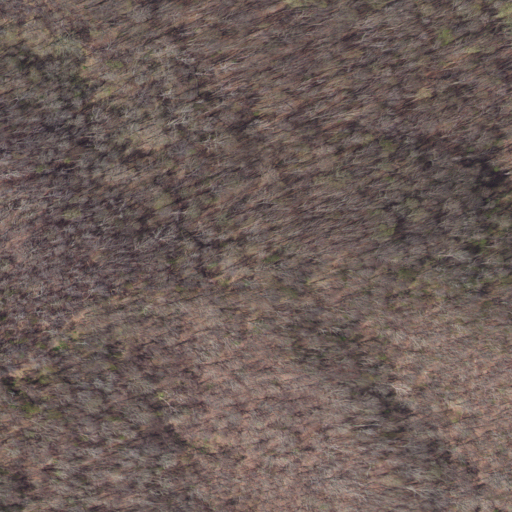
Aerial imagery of mountain in Virginia named Cobbler Mountain containing deciduous forest and mixed forest